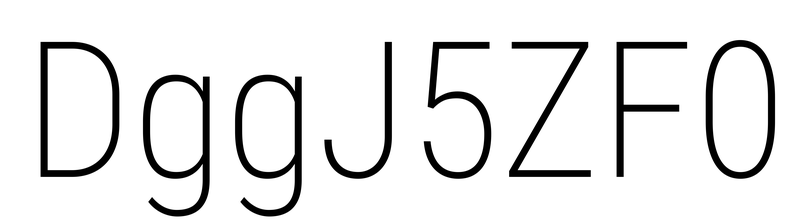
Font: Roboto_Condensed_ExtraLight